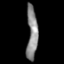
Tissue: lung
Cell type: Others
Senescence score: 0.2222
Nuclear area (px): 561
Mean DAPI intensity: 138.075